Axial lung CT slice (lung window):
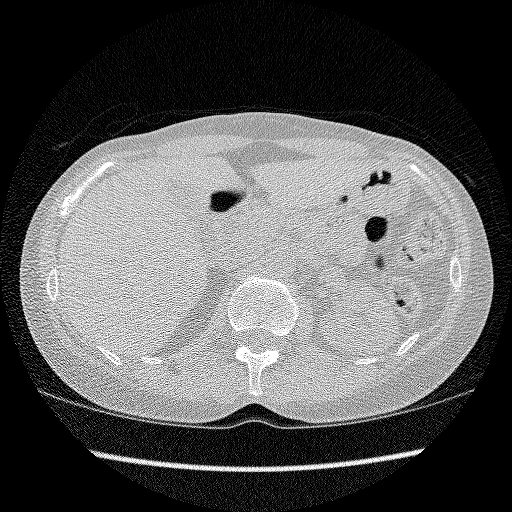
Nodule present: no